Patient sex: M
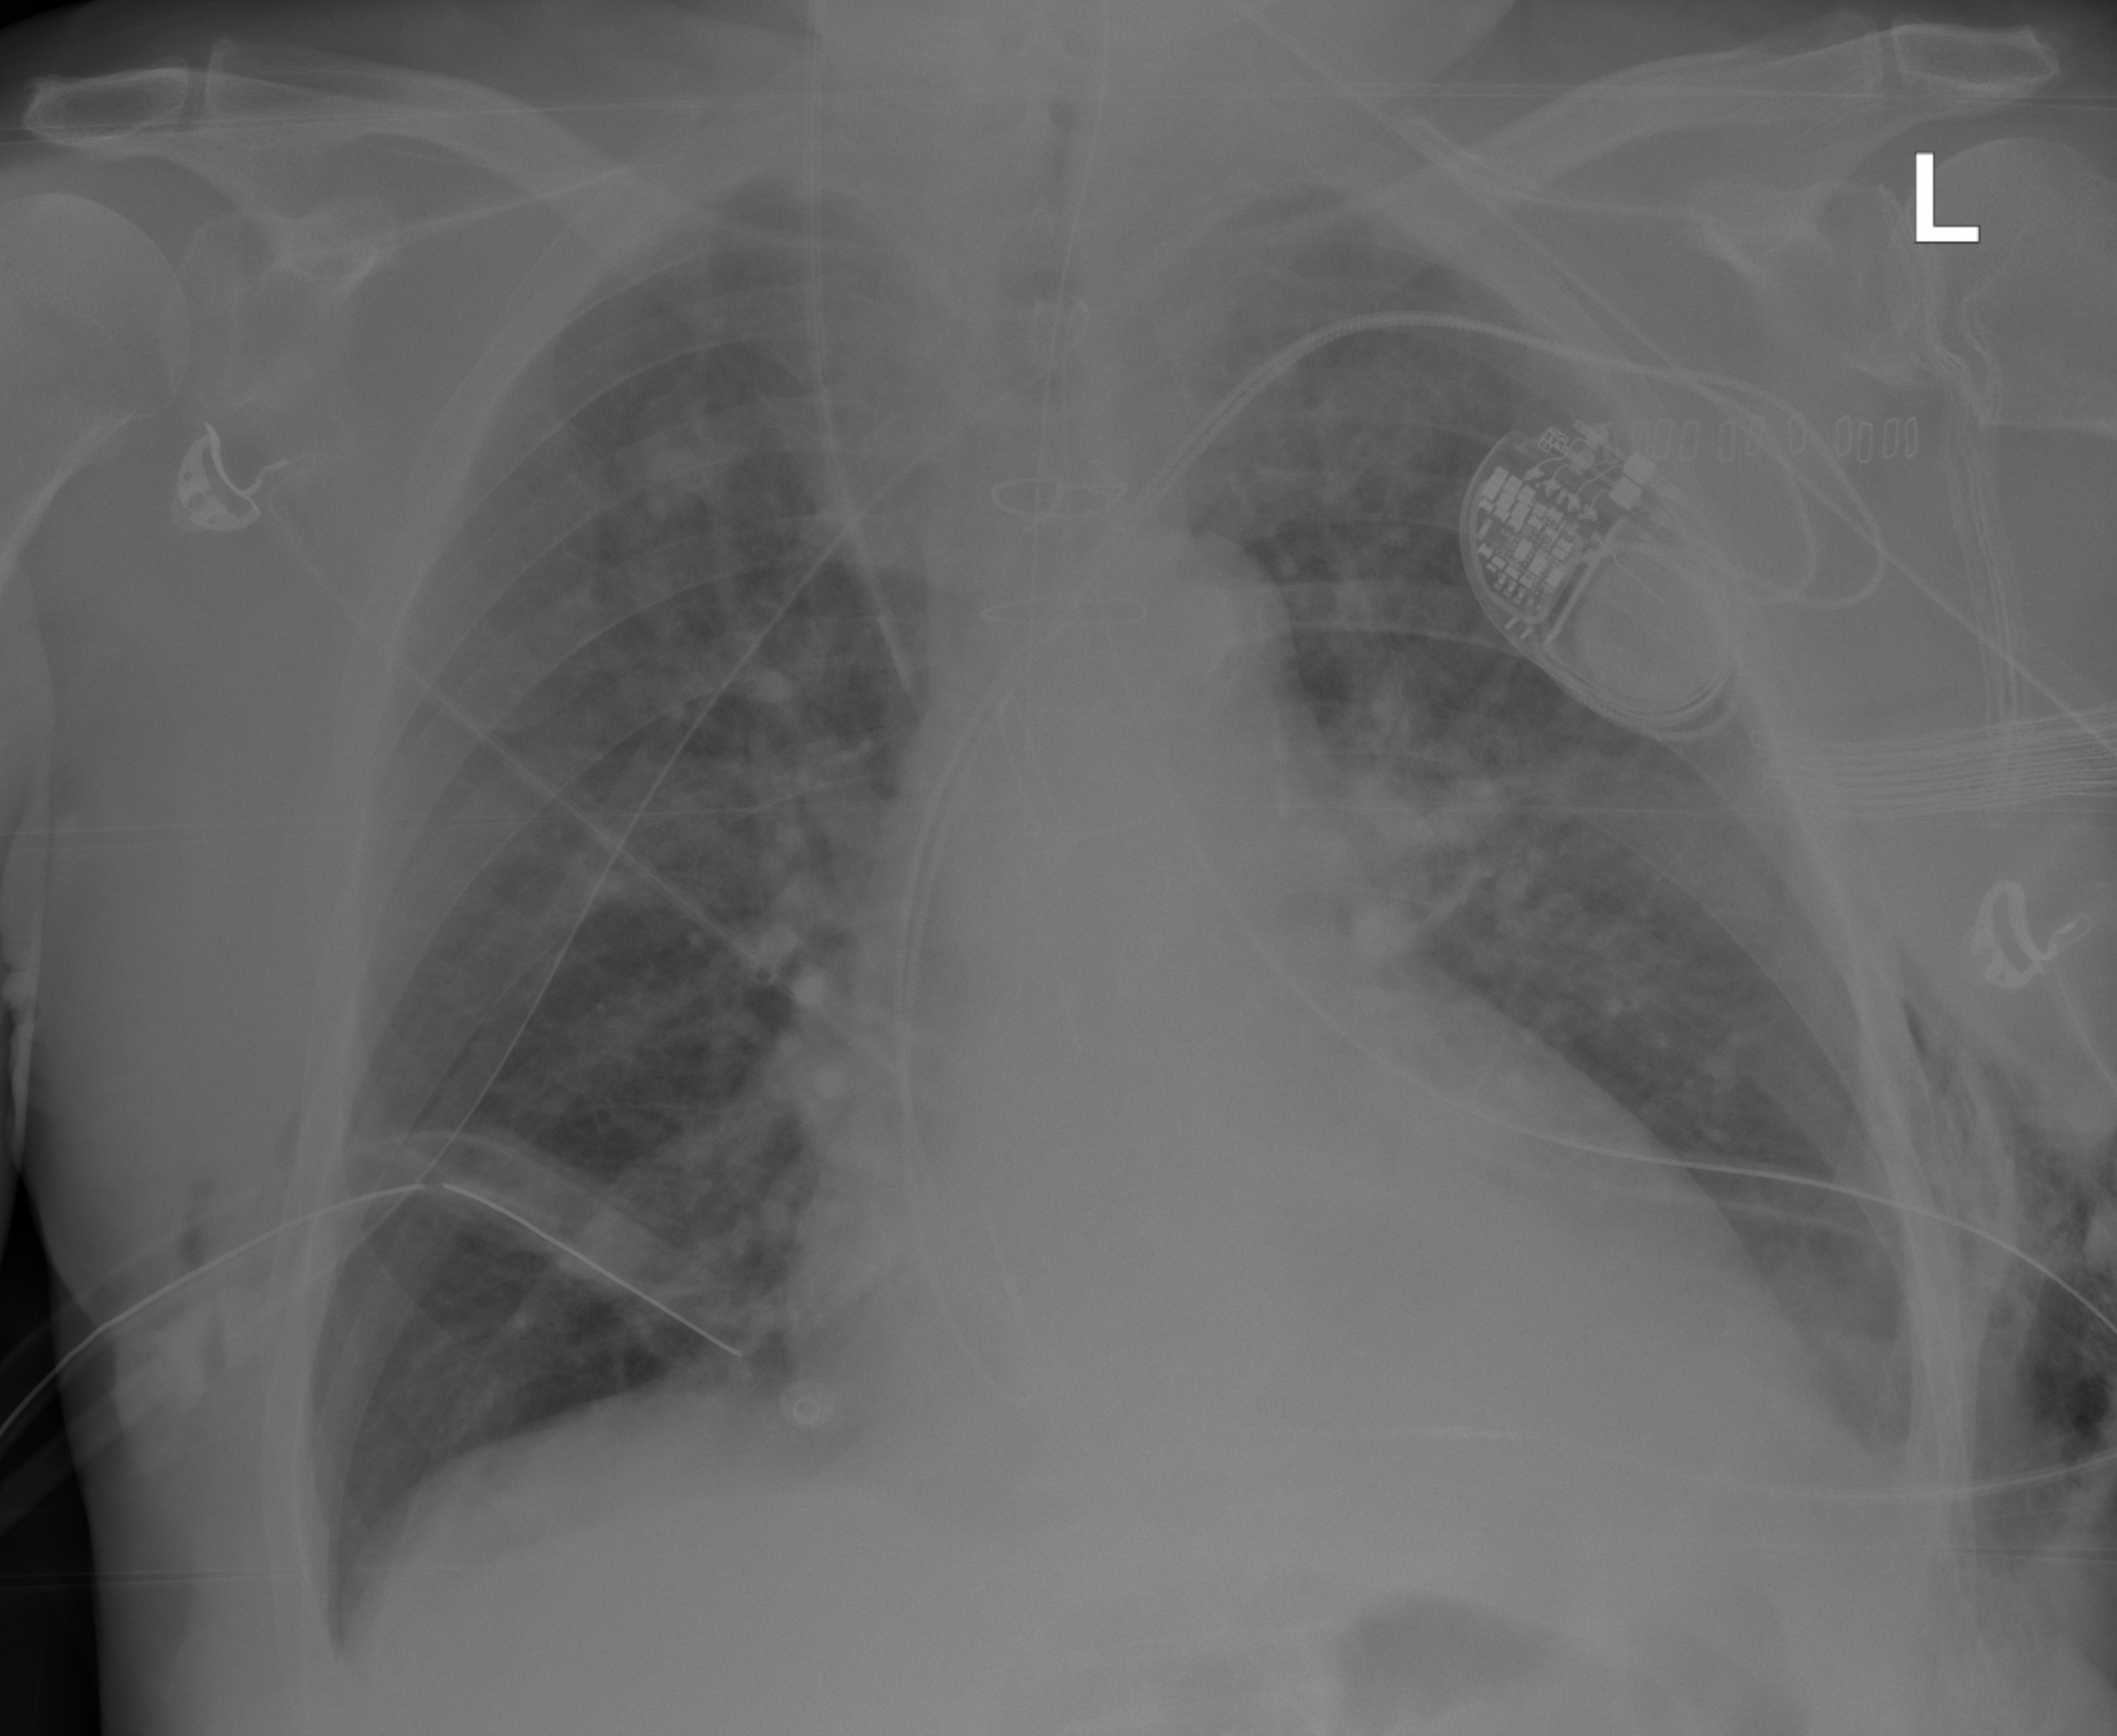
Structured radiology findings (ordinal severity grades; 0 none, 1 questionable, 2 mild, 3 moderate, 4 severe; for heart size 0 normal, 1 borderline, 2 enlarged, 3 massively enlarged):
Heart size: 2
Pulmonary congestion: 2
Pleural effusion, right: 0
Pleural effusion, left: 2
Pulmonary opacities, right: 0
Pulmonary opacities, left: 0
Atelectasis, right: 0
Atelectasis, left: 2